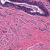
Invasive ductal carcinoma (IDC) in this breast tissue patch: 0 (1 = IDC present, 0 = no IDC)